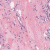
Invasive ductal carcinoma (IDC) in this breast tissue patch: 1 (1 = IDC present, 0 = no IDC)